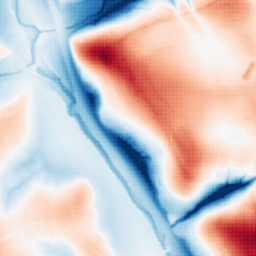
Category: edge_preserving
Decomposition family: guided
Decomposition parameters: radius: 32
eps: 1
Upsampling method: sinc_blackman
Upsampling parameters: scale: 8
kernel_size: 16
Upsampling scale: 8